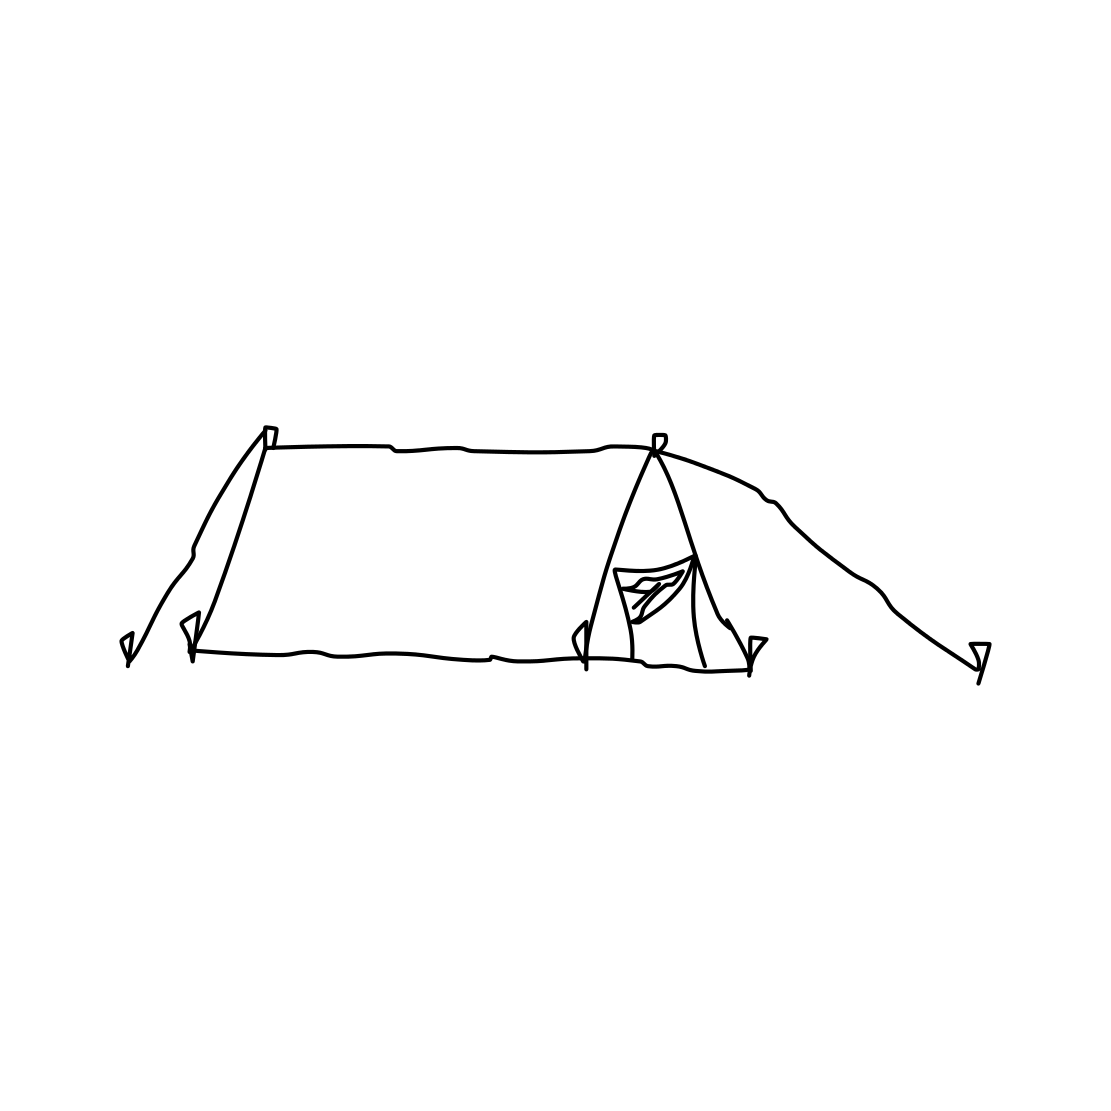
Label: tent